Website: lowes
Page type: payment
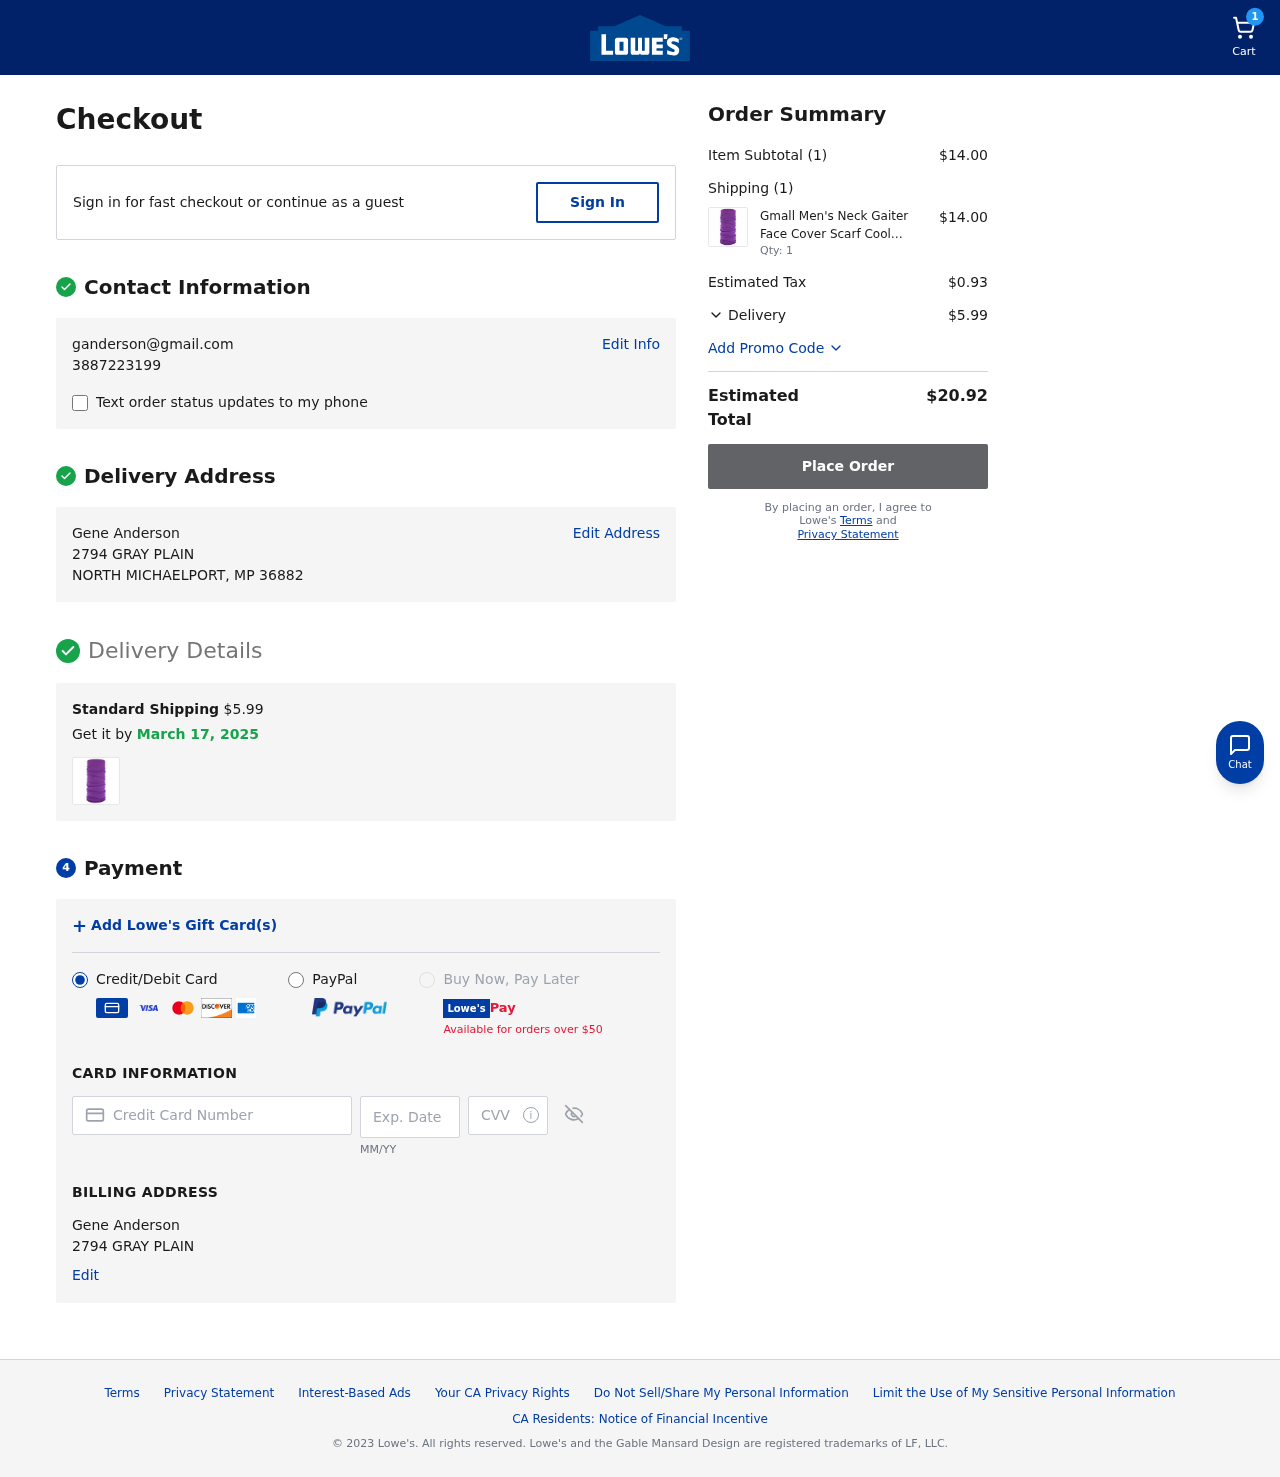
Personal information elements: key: PII_CARD_CVV
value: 379
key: PII_CARD_EXPIRY
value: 03/27
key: PII_CARD_NUMBER
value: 2344 2674 4535 7300
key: PII_EMAIL
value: ganderson@gmail.com
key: PII_FULLNAME
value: Gene Anderson
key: PII_FULLNAME2
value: Gene Anderson
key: PII_PHONE
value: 3887223199
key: PII_STREET
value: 2794 GRAY PLAIN
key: PII_STREET2
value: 2794 GRAY PLAIN
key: PII_CITY_STATE_ZIP
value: NORTH MICHAELPORT, MP 36882
Product elements: key: PRODUCT1_NAME
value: Gmall Men's Neck Gaiter Face Cover Scarf Cool Breathable Lightweight Bandana, Purple,1 Piece
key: PRODUCT1_PRICE
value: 14
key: PRODUCT1_QUANTITY
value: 1
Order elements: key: ORDER_NUM_ITEMS
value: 1
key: ORDER_SHIPPING_COST
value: $5.99
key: ORDER_DELIVERY_DATE
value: March 17, 2025
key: ORDER_SUBTOTAL
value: $14.00
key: ORDER_NUM_ITEMS2
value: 1
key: ORDER_TAX
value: $0.93
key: ORDER_SHIPPING_COST2
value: $5.99
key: ORDER_TOTAL
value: $20.92